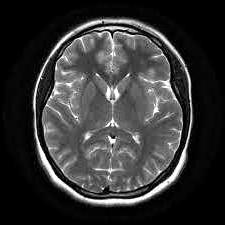
Label: notumor